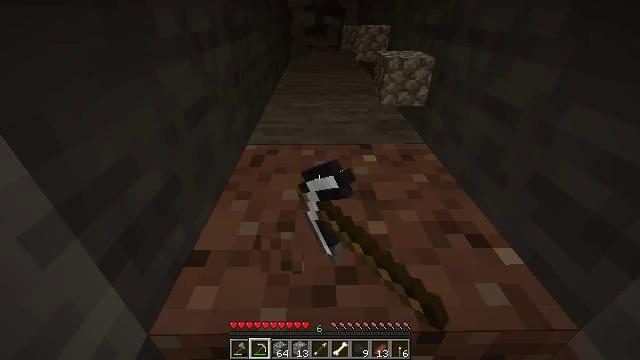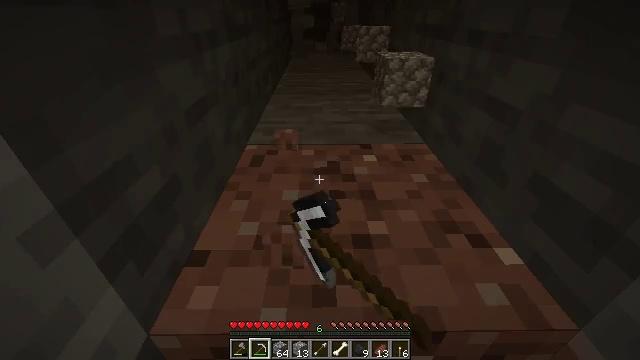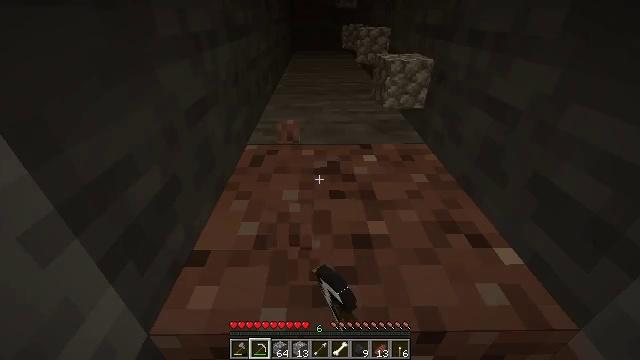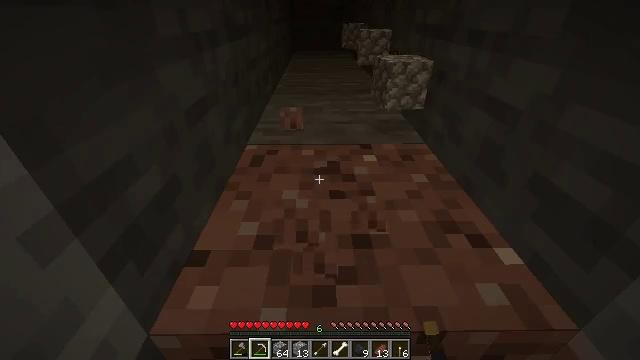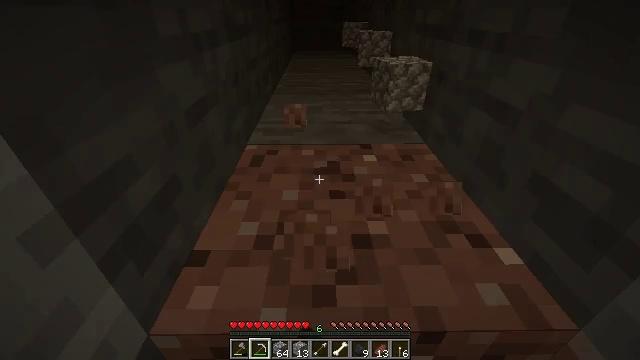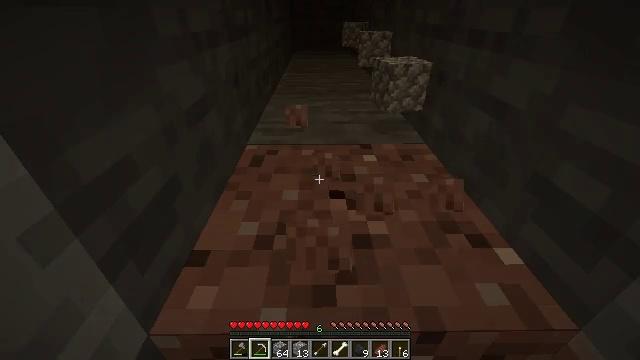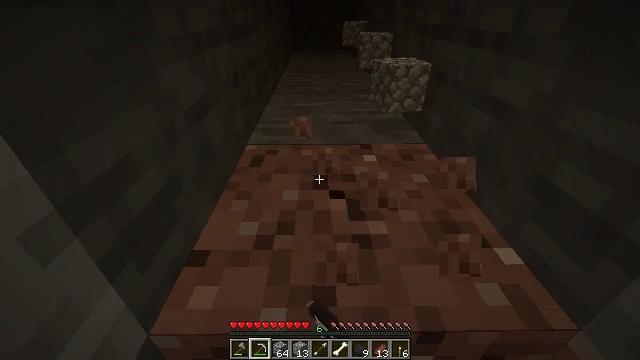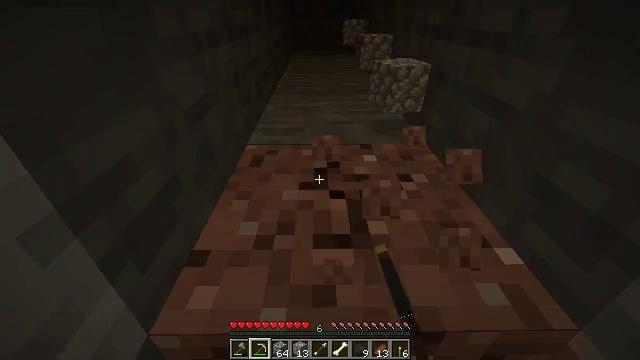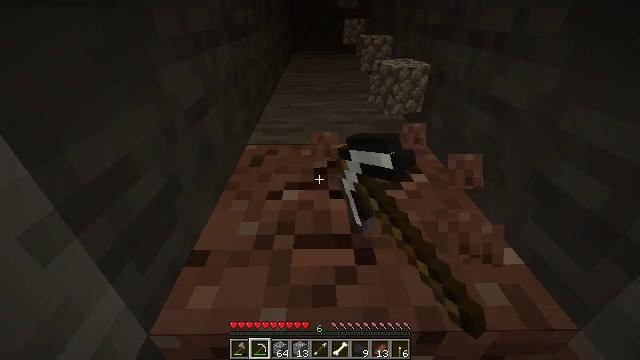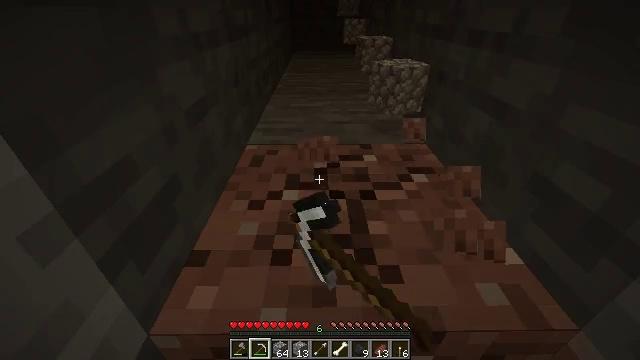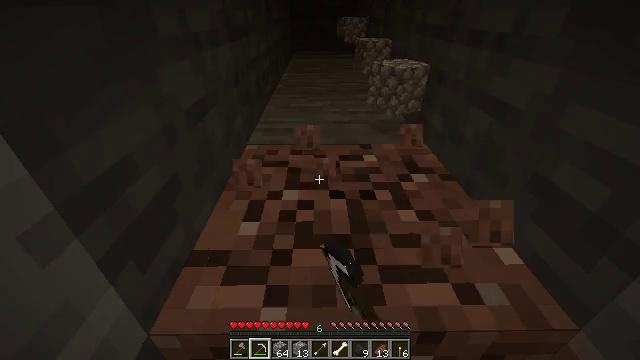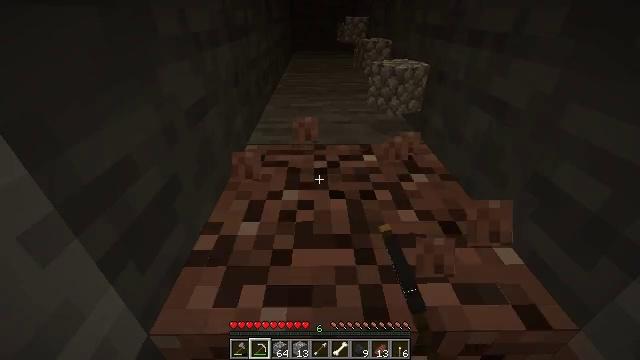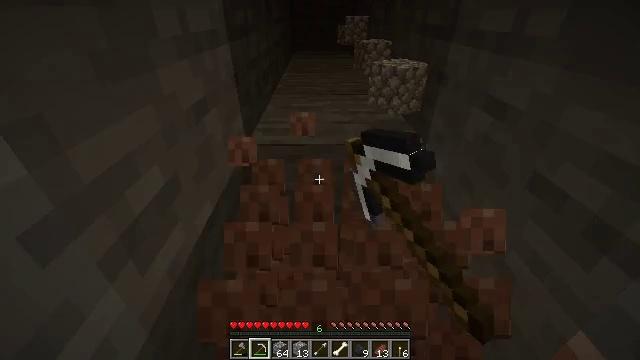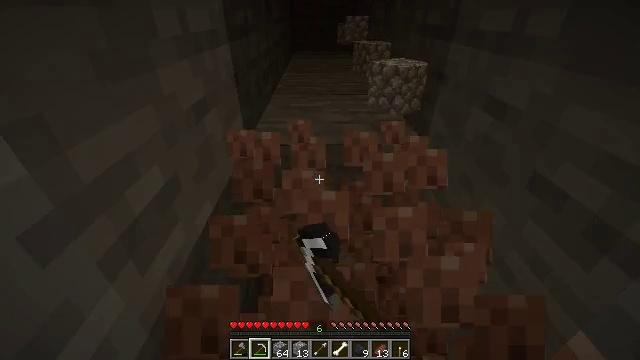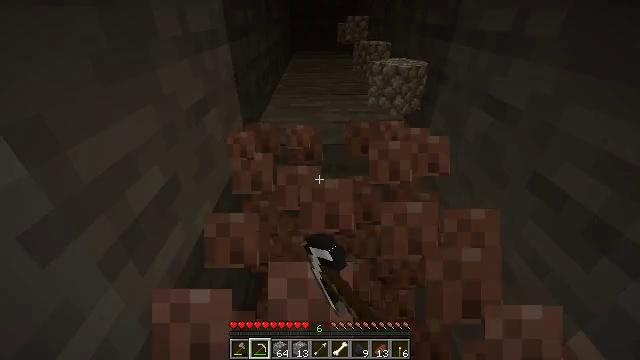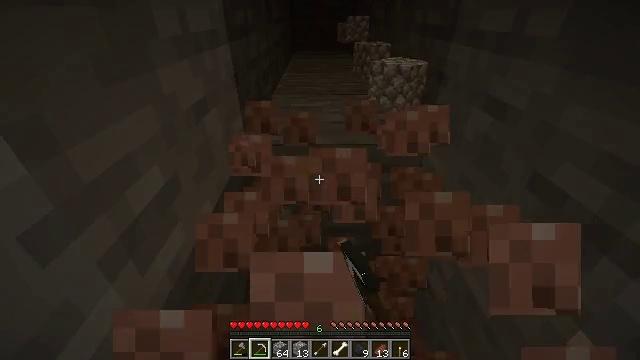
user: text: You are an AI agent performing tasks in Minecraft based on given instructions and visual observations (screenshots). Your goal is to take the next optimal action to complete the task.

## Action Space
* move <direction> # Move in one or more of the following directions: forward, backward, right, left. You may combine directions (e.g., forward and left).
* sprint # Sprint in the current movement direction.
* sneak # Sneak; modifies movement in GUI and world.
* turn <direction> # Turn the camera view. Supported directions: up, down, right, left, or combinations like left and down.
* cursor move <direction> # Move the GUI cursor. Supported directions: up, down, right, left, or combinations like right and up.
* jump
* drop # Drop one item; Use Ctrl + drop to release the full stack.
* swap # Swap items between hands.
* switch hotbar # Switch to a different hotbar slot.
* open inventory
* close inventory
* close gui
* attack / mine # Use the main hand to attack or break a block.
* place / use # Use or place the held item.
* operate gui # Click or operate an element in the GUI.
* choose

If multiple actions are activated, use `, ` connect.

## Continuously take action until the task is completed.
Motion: motion action
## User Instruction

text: Break the granite to collect it.
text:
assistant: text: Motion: attack / mine
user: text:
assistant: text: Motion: attack / mine
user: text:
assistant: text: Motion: attack / mine
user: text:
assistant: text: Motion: attack / mine
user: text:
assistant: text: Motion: attack / mine
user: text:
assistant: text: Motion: attack / mine
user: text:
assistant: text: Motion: attack / mine
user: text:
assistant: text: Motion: attack / mine
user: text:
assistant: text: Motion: attack / mine
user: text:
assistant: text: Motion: attack / mine
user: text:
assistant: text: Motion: attack / mine
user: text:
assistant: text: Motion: attack / mine
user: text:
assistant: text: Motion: attack / mine
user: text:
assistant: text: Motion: attack / mine
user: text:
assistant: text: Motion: attack / mine
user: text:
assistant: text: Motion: attack / mine
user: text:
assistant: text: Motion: attack / mine